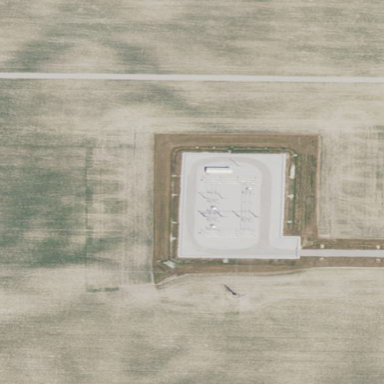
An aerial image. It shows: Transmission substation.